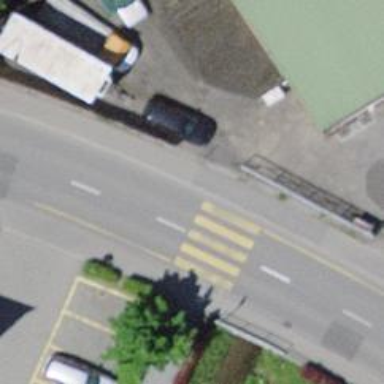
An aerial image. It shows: Marked road crossing with visible crossing markings.